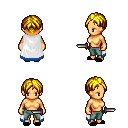
a pixel art fantasy rpg character, female body template, human, tanned skin, white trimmed cape, teal pants, blonde parted hairstyle, black slippers, dagger, four views (front, back, left, right), 2x2 character sprite sheet, small pixel art, hard edges, no anti-aliasing